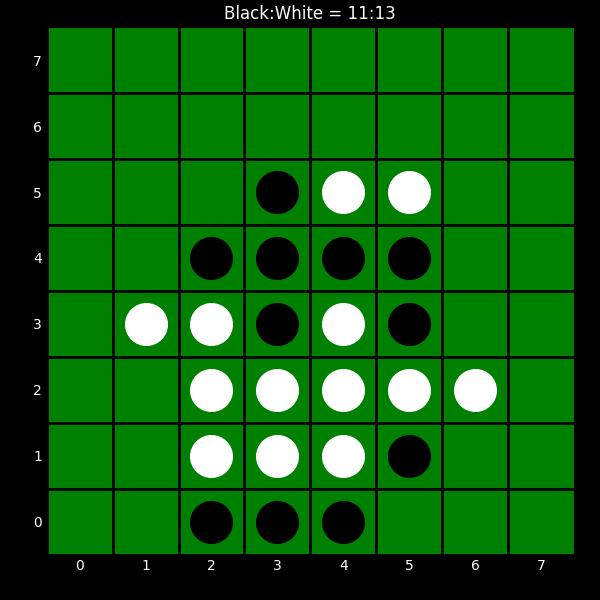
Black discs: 11
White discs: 13